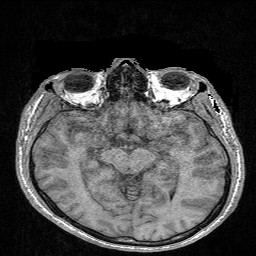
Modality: FLASH
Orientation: coronal
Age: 30
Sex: male